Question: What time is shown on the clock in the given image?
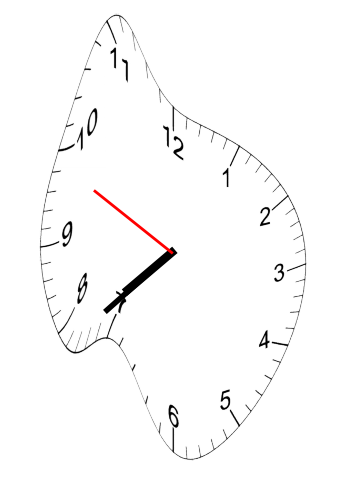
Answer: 07:37:49